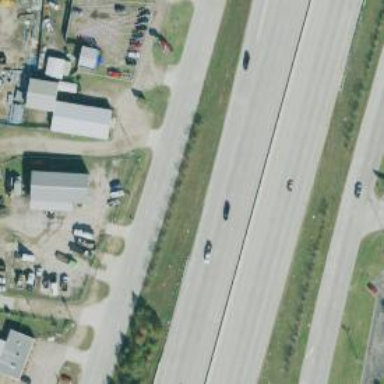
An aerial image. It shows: Secondary road with frontage road alongside.